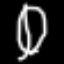
Label: leaf